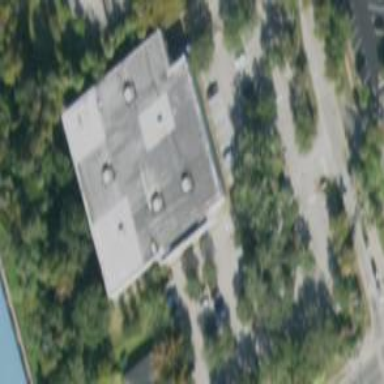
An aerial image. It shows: Building.